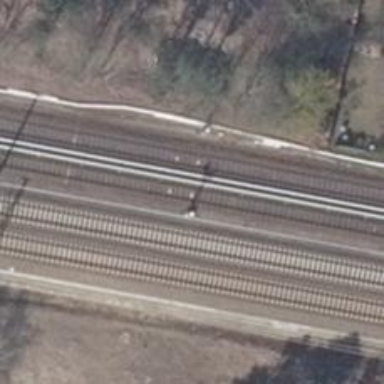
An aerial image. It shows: Railway signal.